Interaction volume radius: 5 \u00c5
Interaction volume height: 10 \u00c5
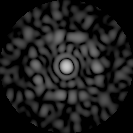
Disorder parameter: 0.8555